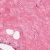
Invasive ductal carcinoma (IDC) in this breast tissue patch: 0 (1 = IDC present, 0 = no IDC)